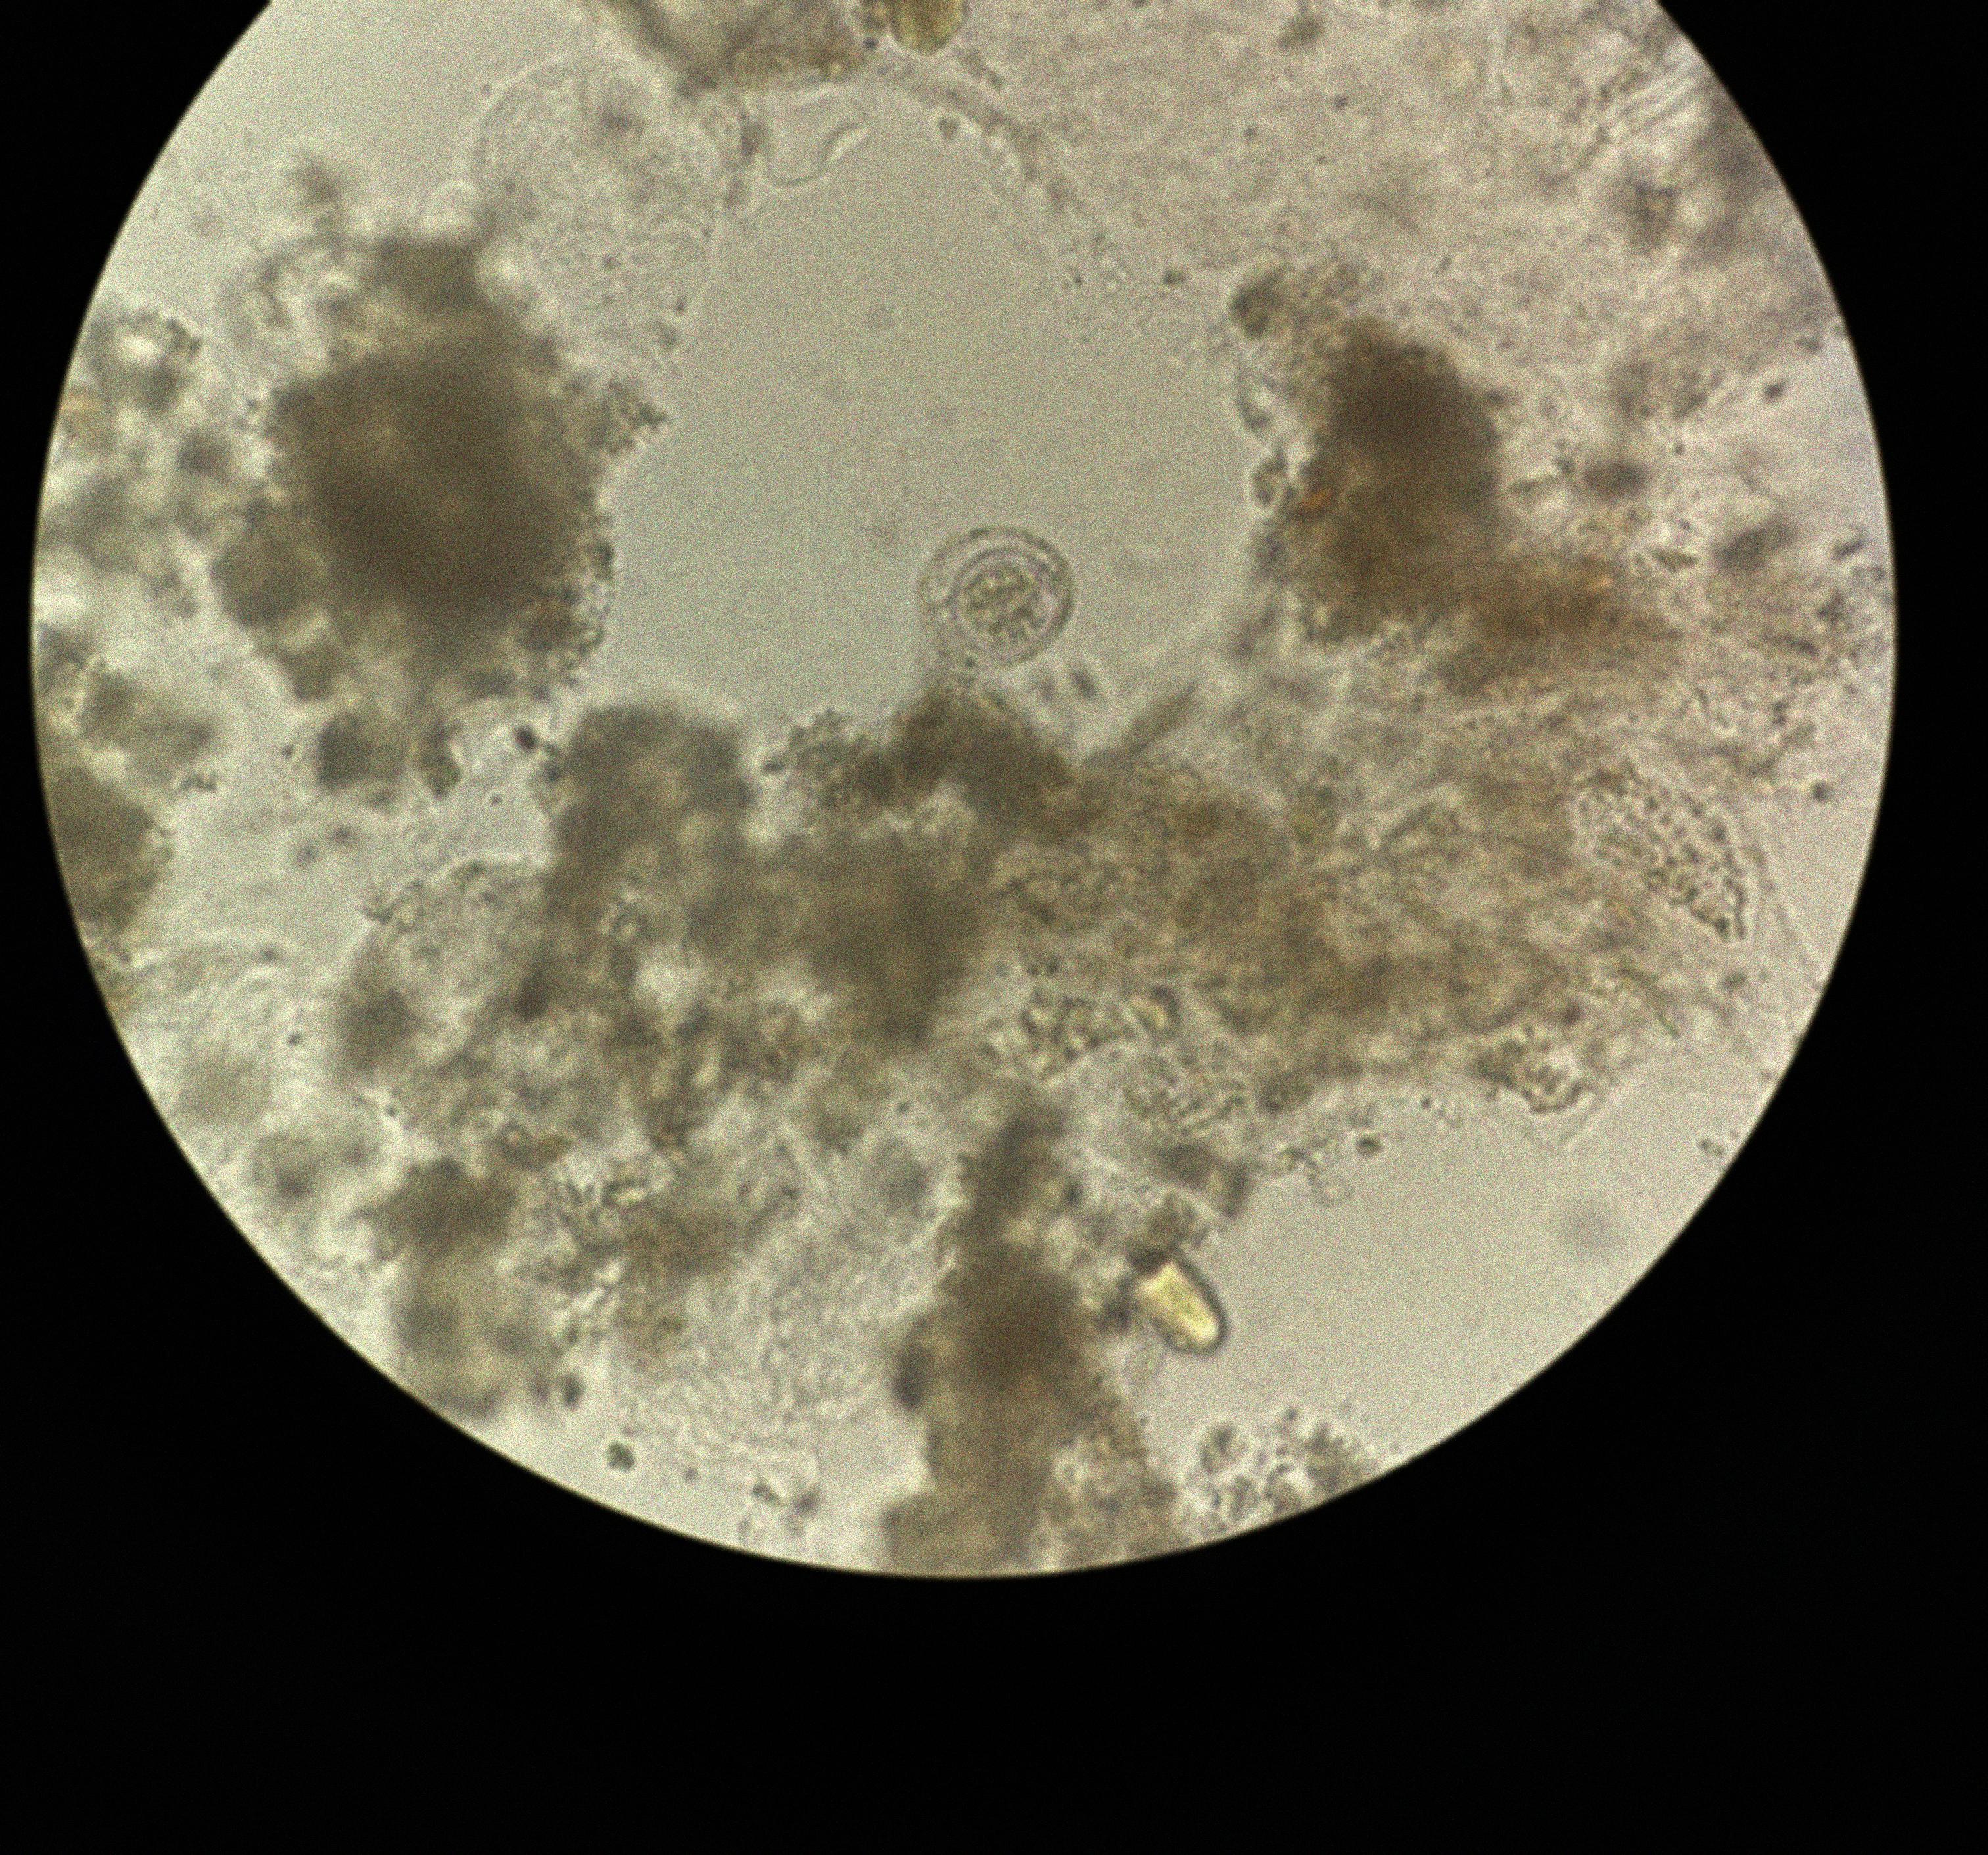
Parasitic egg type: Hymenolepis nana